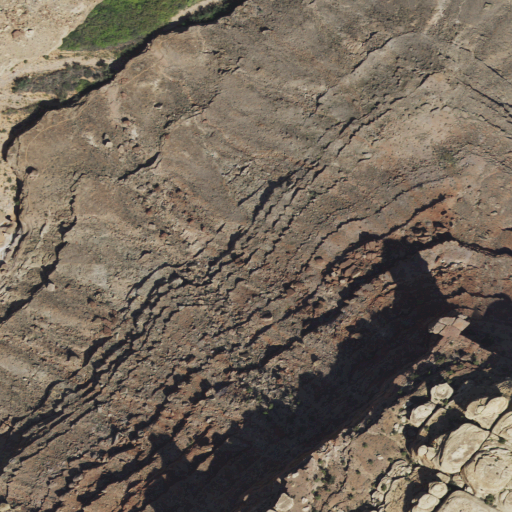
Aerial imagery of valley in Utah named Water Canyon containing shrub, evergreen forest, woody wetlands, and herbaceous wetlands